Question: I don't want to remove iPhone 5 support, I just want it so that it would be exactly like apps that have not been updated for iPhone 5's screen (where the black strips line the top and bottom on all view controllers).
Edit: Below is a picture showing what I mean. Also, my storyboard error log (yellow exclamation point in the side column) is showing that there, indeed, is NO iPhone 5 picture. Yet, it still loads up as though there is one.
Edit 2: I have created another new project and tried going in and deleting the actual file first (not from the one when you click on the target) and that worked. Thanks!

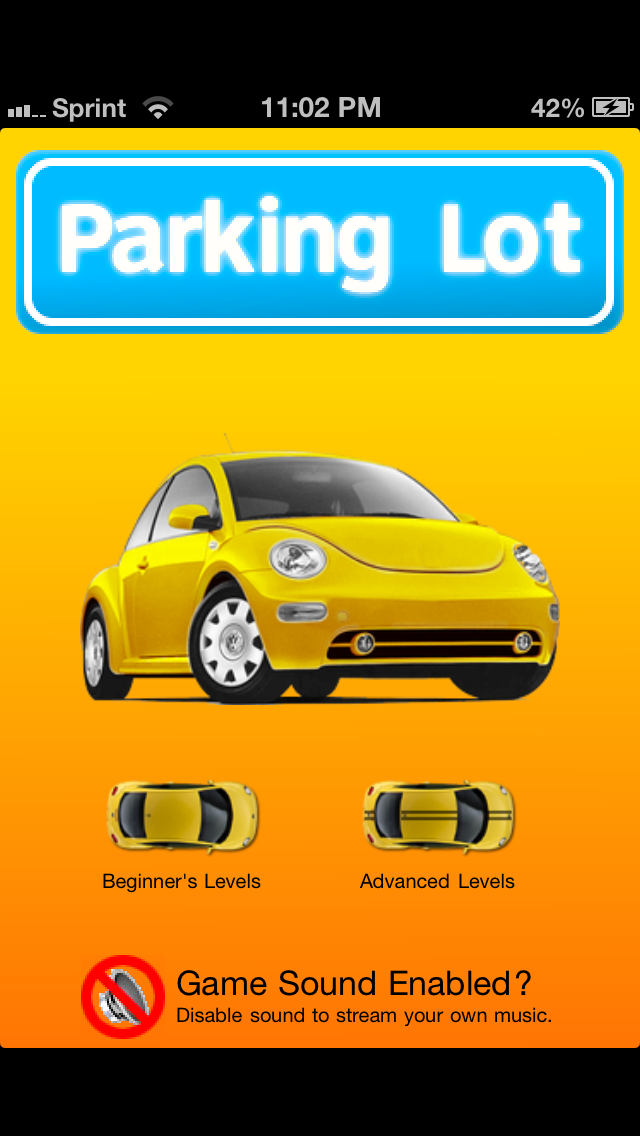
Answer: If you are talking about the letterboxes that are created when the app does not scale, remove the Default-568h@2x.png image from your project. By default, there is a black filler image in Project Summary under Launch Images. Remove that one, and it should still letterbox.